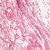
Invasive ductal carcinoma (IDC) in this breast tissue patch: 0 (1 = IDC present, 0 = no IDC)